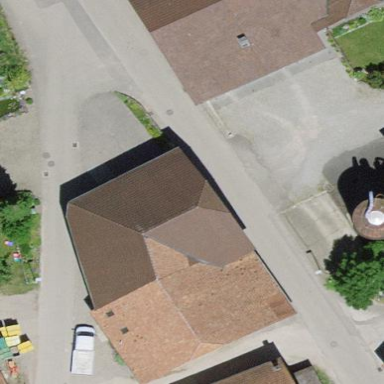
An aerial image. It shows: Farm building.